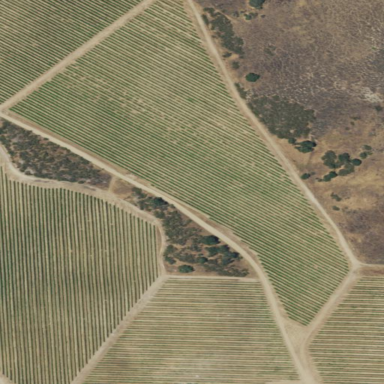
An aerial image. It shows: Vineyard.